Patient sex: M
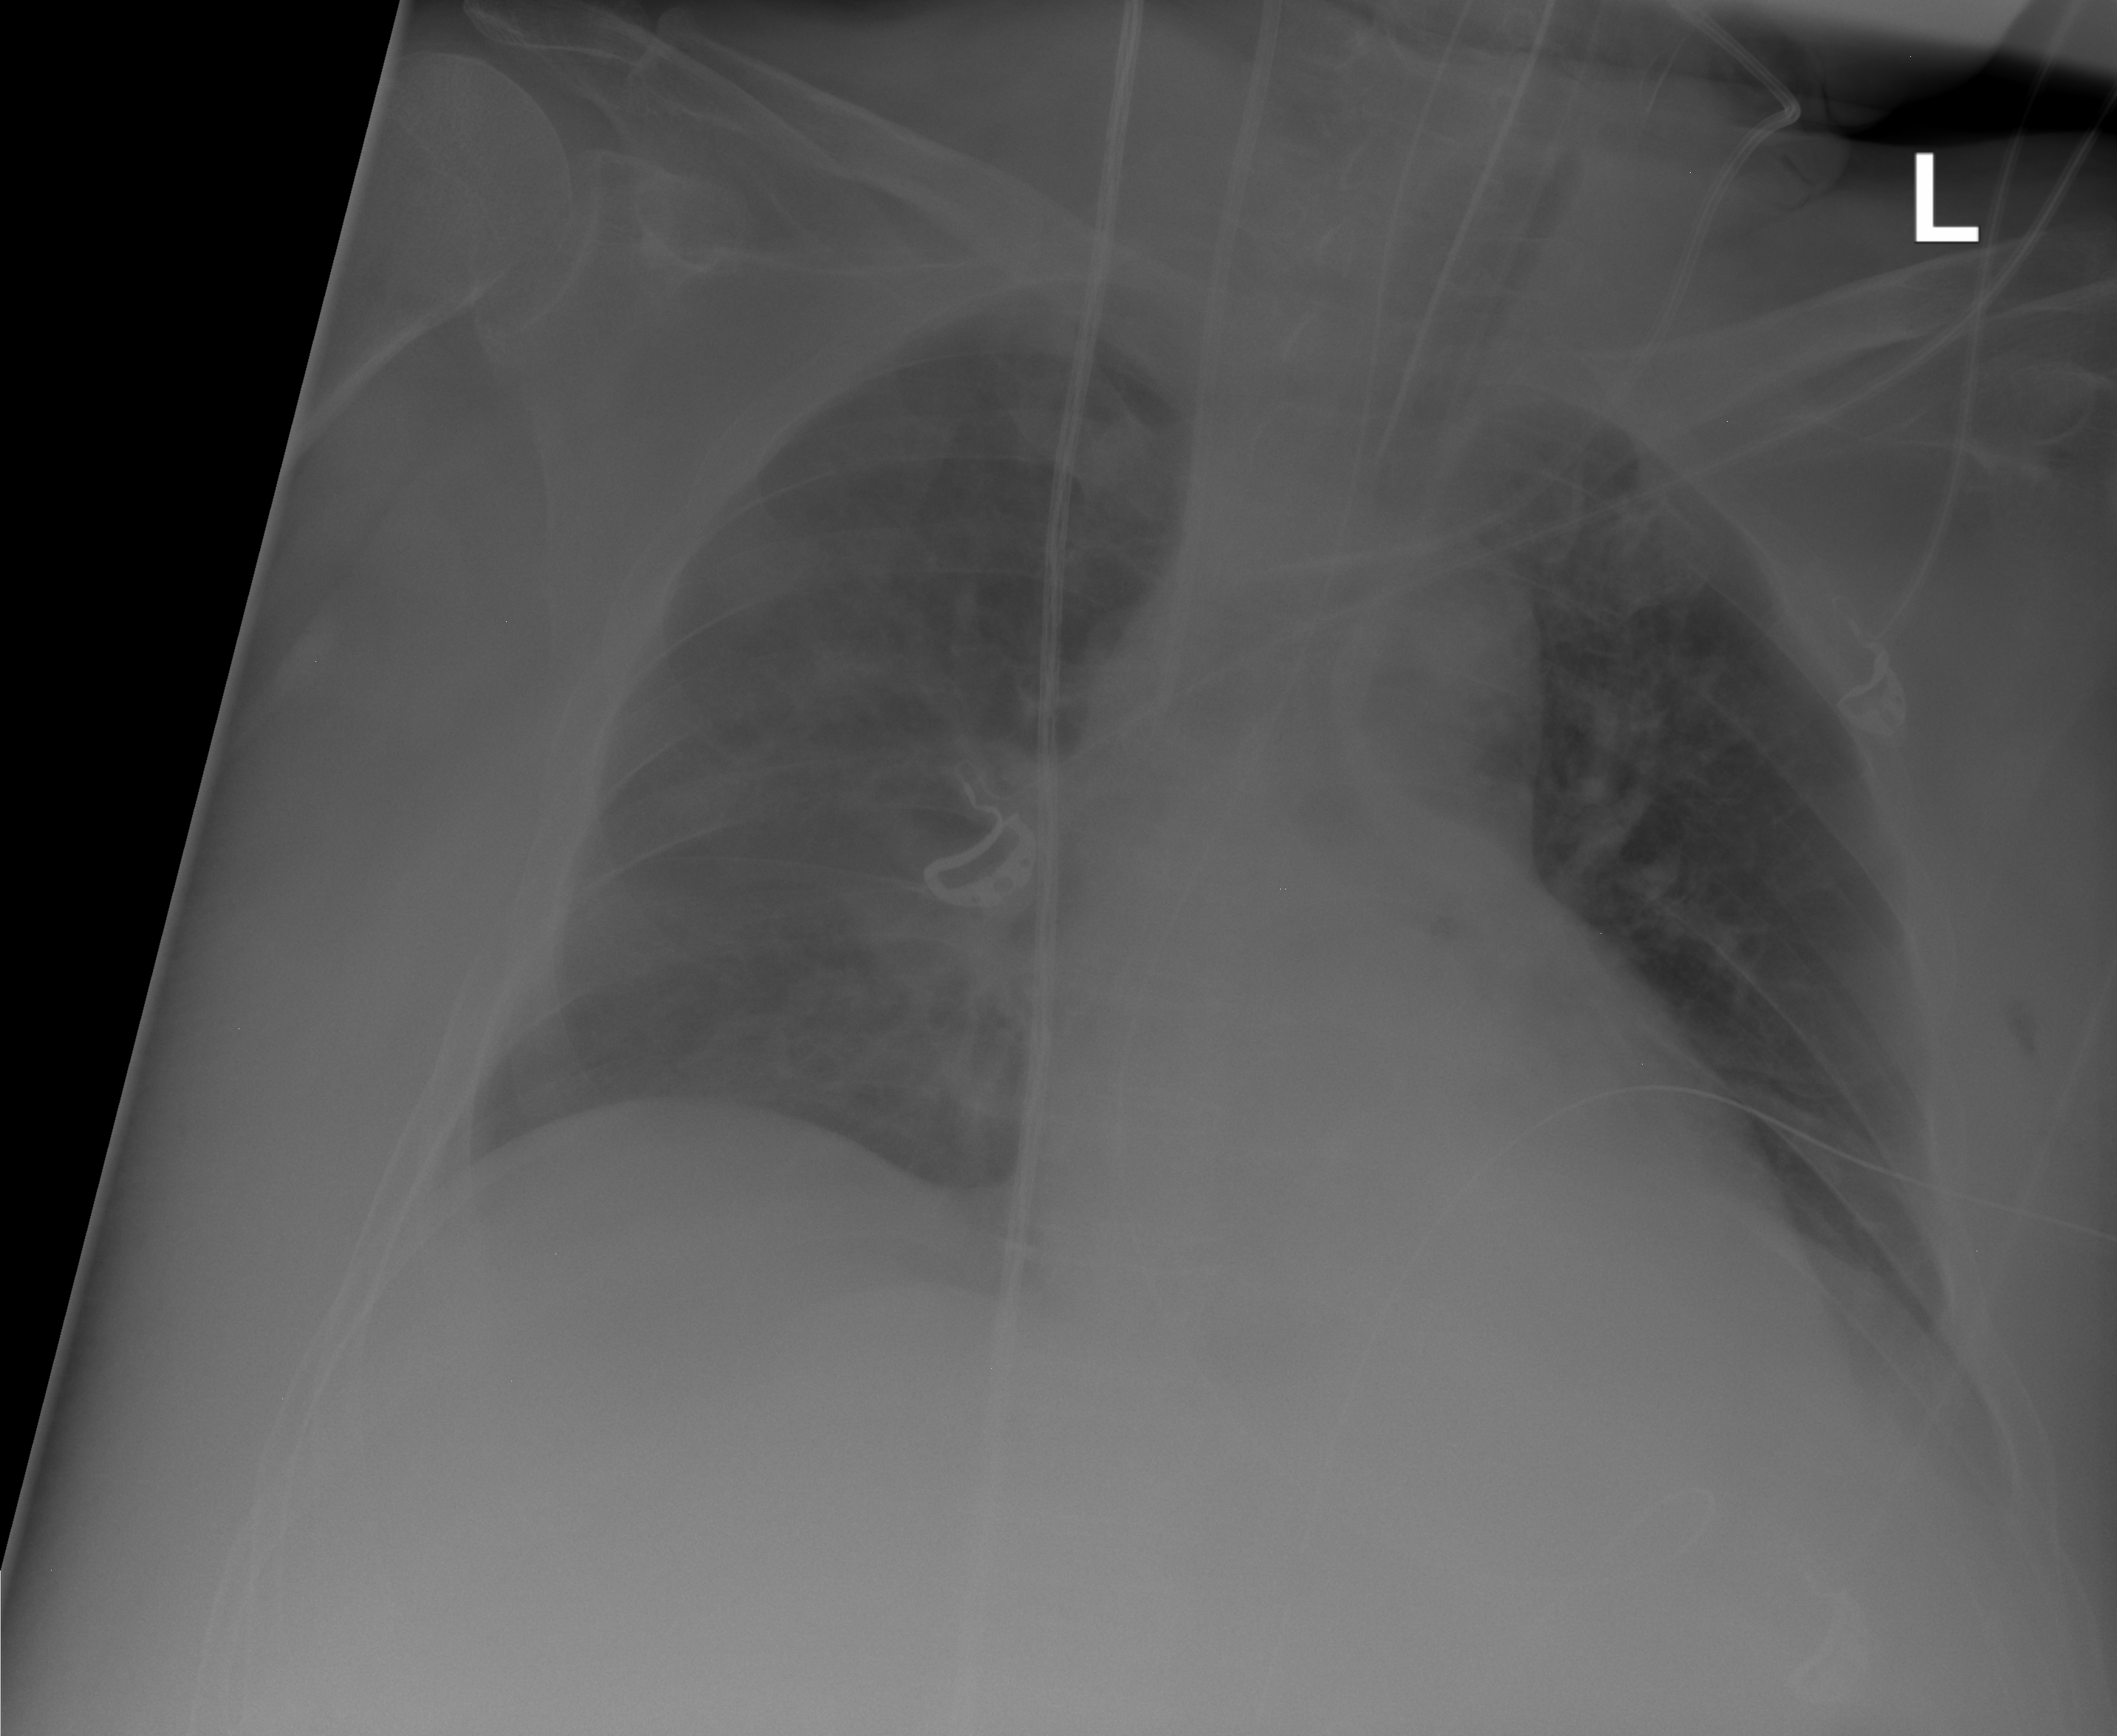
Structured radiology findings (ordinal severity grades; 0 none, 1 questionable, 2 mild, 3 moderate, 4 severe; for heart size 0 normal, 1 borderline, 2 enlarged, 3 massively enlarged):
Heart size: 0
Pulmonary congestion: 0
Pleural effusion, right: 0
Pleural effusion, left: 2
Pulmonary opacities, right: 0
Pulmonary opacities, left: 0
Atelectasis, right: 0
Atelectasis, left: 0